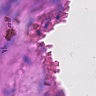
Metastatic tissue present: no